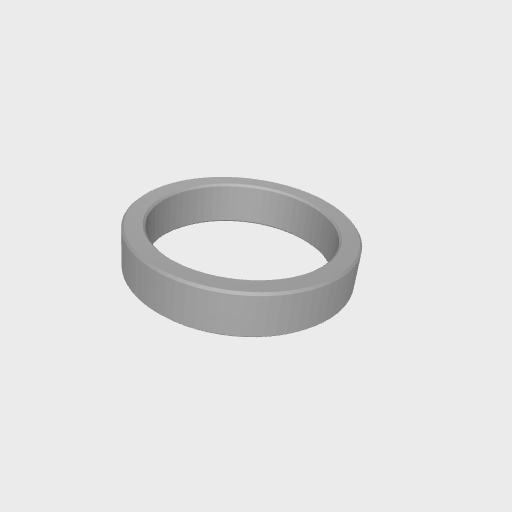
Part: Spacer8ID10OD2